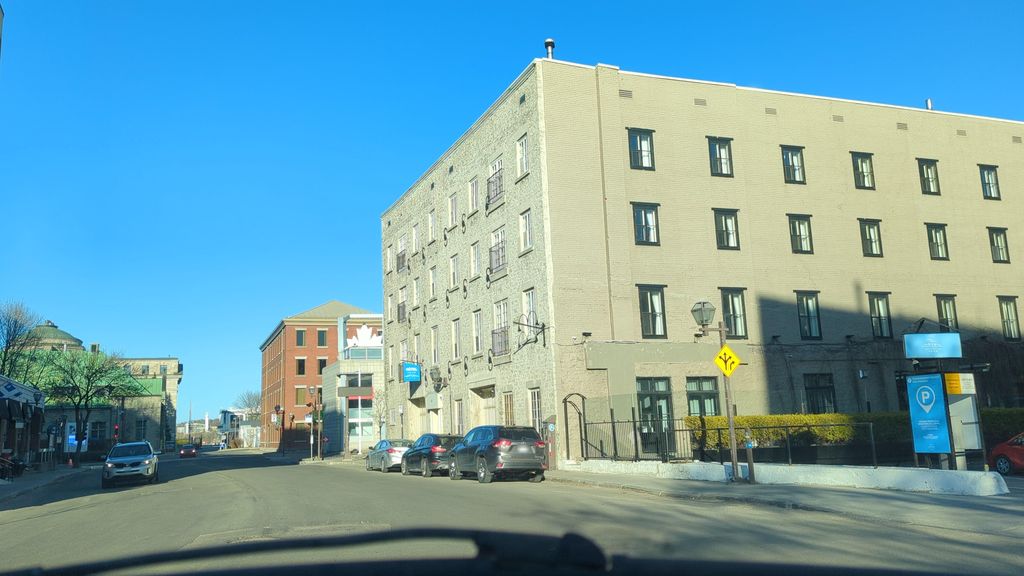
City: quebec_city